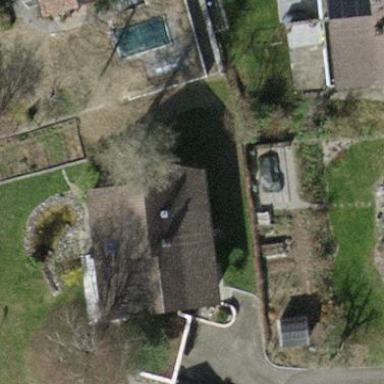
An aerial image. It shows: Detached building with gabled roof.